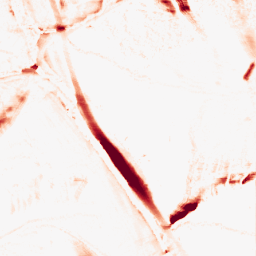
Category: morphological
Decomposition family: morphological_ellipse
Decomposition parameters: operation: opening
width: 10
height: 30
Upsampling method: linear_exact
Upsampling parameters: scale: 4
Upsampling scale: 4